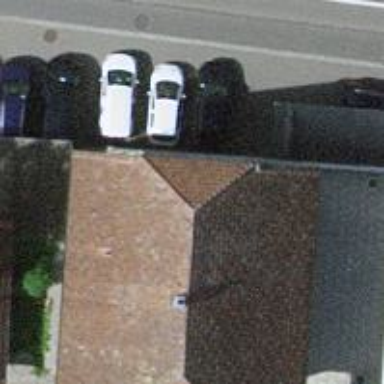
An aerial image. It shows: Car repair shop.